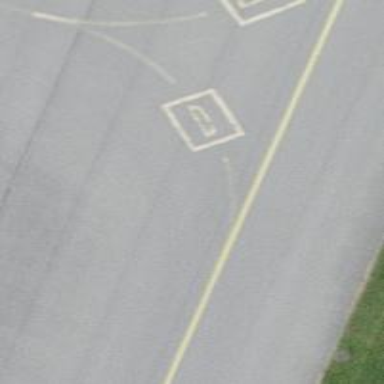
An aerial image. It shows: Image of taxiway at airport.